Interaction volume radius: 5 \u00c5
Interaction volume height: 20 \u00c5
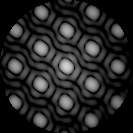
Disorder parameter: 0.02393